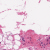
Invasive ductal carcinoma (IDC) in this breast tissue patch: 0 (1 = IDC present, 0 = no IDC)